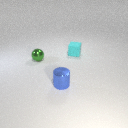
small green metal sphere to the left of small blue metal cylinder